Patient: sex F, age 54
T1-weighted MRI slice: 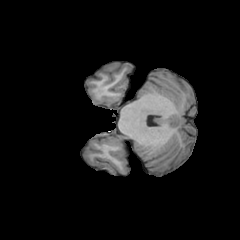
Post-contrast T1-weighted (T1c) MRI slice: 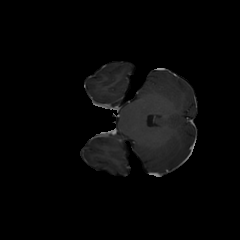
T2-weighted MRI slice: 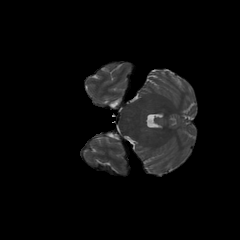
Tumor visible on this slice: no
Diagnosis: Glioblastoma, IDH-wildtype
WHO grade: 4